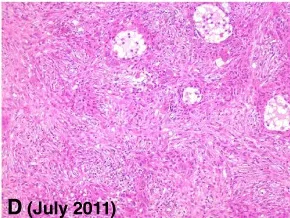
Histopathology of the pre- and post-treatment tumor tissue specimen. (D) Post-denosumab-treatment tumor specimen showing pronounced reduction of the number of giant cells (H&E stain; original magnification 100x).
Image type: pathology (h&e)